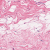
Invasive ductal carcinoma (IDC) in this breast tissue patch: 0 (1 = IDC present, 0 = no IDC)